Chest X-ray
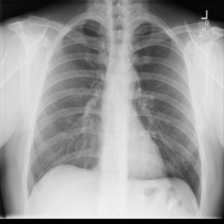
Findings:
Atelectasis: negative
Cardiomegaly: negative
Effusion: negative
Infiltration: negative
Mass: negative
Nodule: negative
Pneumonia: negative
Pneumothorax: negative
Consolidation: negative
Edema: negative
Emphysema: negative
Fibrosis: negative
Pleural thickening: negative
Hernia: negative